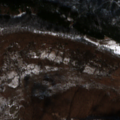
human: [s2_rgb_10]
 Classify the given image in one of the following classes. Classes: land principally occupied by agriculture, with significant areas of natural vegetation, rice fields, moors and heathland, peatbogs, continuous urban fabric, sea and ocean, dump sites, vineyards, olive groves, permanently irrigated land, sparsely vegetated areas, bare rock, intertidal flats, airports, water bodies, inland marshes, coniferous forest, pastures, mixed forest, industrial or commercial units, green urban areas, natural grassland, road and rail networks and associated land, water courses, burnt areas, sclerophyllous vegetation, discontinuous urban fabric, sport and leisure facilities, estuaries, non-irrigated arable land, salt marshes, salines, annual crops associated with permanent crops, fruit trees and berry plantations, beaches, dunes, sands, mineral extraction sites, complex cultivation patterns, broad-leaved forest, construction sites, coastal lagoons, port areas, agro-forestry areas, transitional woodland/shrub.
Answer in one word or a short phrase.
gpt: broad-leaved forest, mixed forest, natural grassland, transitional woodland/shrub